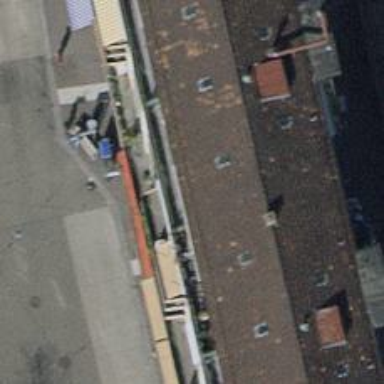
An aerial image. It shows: Kiosk shop.